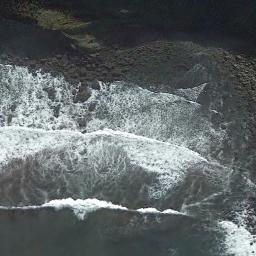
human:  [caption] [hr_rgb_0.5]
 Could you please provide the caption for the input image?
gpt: The sea is blue by the beach .

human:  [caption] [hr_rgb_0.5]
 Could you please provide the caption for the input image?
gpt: Deep blue ocean and full row of white spray .

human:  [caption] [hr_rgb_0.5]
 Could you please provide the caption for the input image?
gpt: The beach with brown sand and the white waves washed ashore .

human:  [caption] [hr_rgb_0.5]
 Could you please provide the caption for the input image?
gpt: Huge waves beat the black beach .

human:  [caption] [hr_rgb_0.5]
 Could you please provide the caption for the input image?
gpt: The grass is beside the beach .